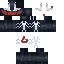
A female skeleton skin with dark skin, wearing white bald dressed in a black hoodie and black pants, featuring a closed mouth.